Question: I am working on SSRS Report,
But on other page this distance is not maintained. Any way to resolve this?
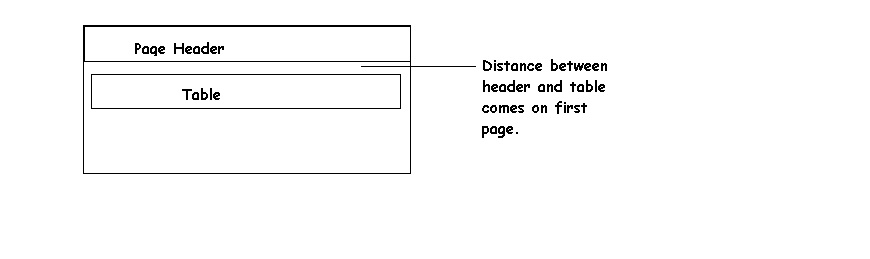
Answer: Put the space into the Page Header section.
So if (for example) your Page Header is completely occupied by a text box, extend the bottom of the page header down so that there is now a gap between the bottom of the text box and the end of the page header, and move the table up so that the top of the table is flush with the end of the page header - like so: